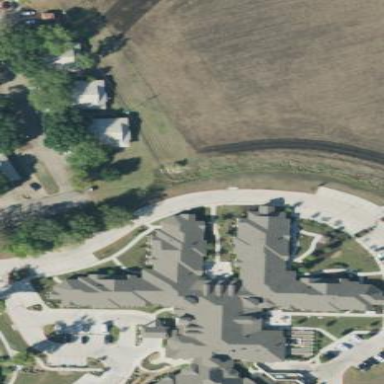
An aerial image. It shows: Nursing home building.